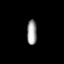
Tissue: lung
Cell type: Others
Senescence score: 0.2004
Nuclear area (px): 241
Mean DAPI intensity: 156.88